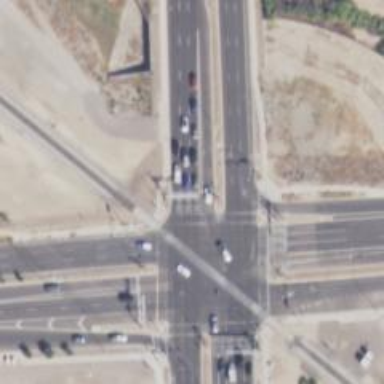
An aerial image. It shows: Crossing on the road.